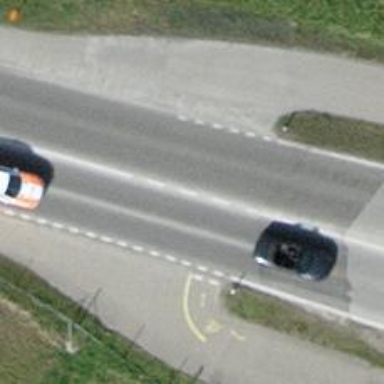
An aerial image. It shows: Asphalt cycleway.